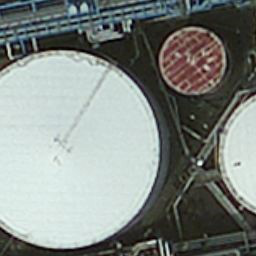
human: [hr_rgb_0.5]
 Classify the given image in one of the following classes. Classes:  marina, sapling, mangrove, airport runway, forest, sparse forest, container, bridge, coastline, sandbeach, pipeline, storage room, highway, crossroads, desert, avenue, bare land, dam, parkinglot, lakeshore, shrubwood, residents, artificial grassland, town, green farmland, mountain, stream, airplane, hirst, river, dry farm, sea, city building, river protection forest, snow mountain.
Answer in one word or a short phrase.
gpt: storage room